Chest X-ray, PA view. Patient: 46 years old, sex F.
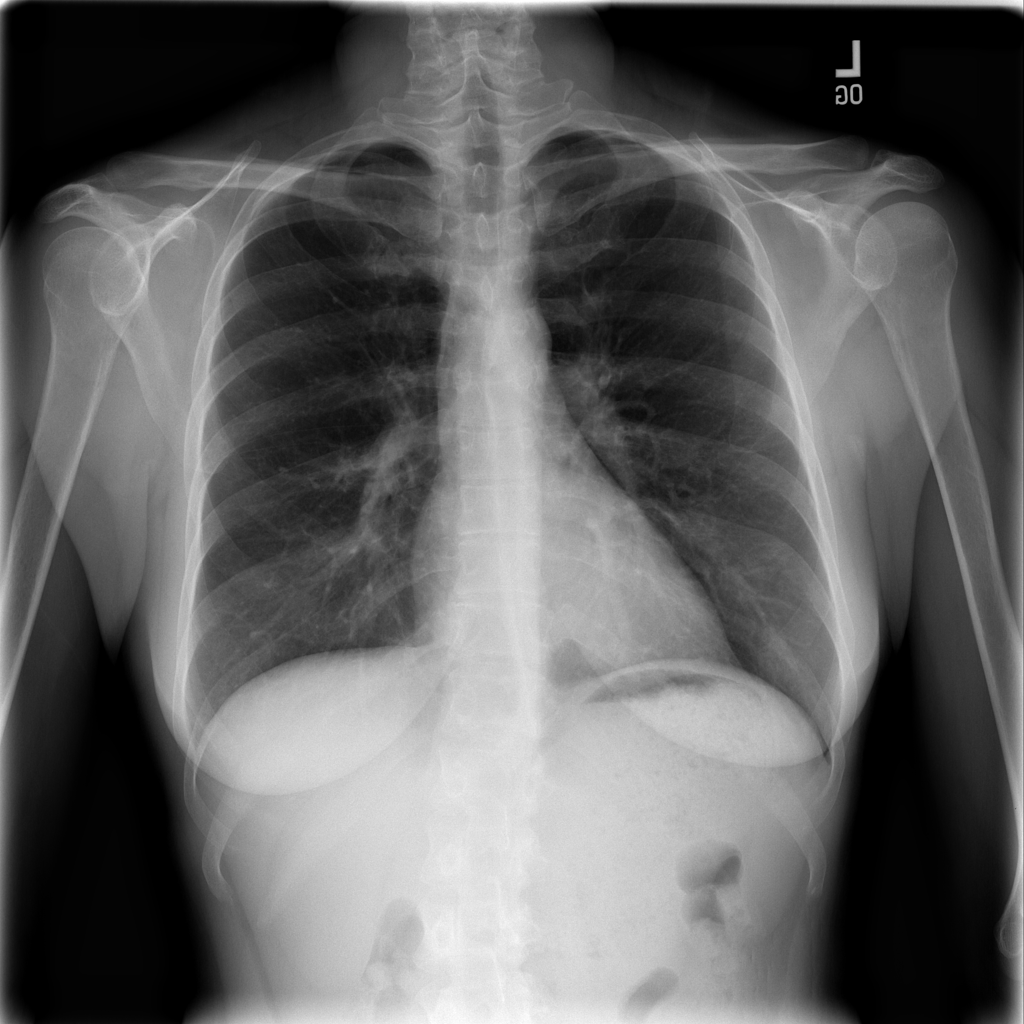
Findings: Infiltration